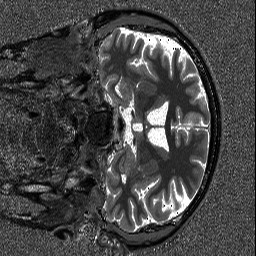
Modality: T1map
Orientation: coronal
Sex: male